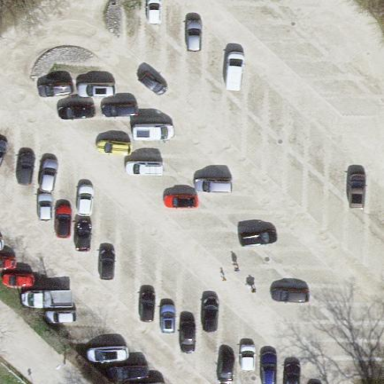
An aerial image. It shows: Parking area with paving stones.